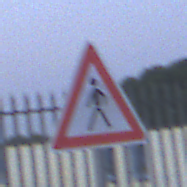
Verkehrszeichen: FussgaengerRechts
Umgebung: Outdoor, Suburban
Tageszeit: SunriseSunset
Wetter: PartlyCloudy
Licht: Natural
Jahreszeit: NotSpecified
Kontrast: LowContrast